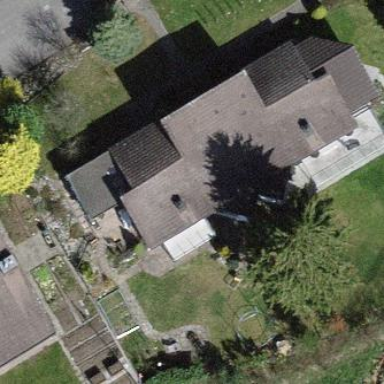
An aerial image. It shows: Simple house.